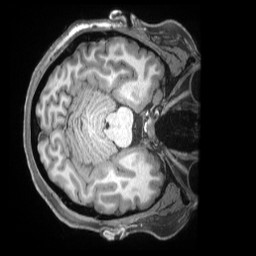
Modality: T1w
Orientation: axial
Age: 36
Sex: female
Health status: ill
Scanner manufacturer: siemens
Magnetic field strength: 3 T
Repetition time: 2.5 s
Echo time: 0.00181 s